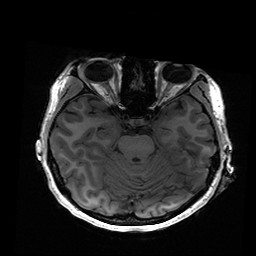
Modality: T1w
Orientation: sagittal